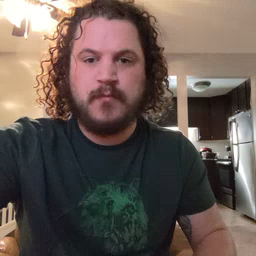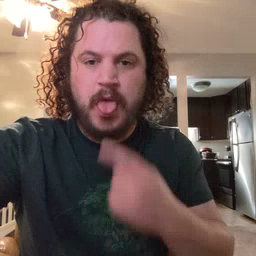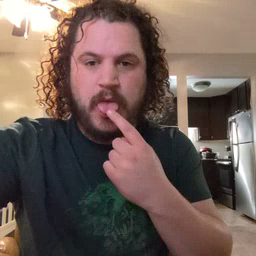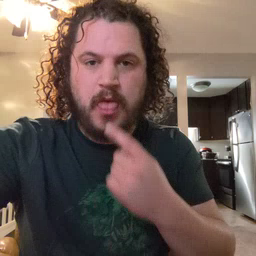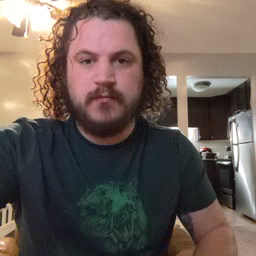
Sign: tongue